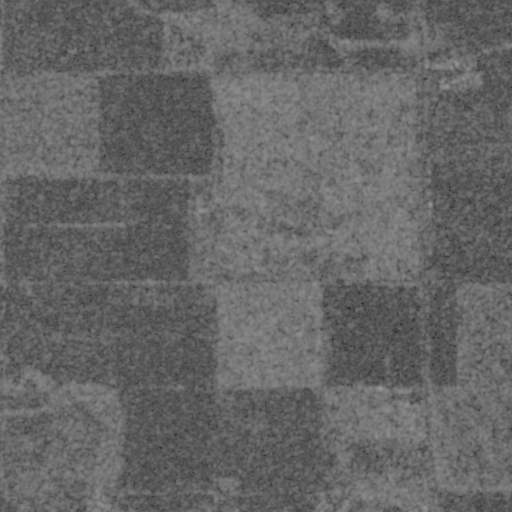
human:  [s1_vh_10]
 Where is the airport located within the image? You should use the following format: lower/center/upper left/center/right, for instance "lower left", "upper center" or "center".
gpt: The airport is located in the right of the image.
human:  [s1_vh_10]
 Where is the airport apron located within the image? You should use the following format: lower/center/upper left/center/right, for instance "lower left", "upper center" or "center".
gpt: The airport apron is located in the upper right of the image.
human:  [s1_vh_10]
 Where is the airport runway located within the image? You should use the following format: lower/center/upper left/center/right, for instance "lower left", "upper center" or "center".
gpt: The airport runway is located in the upper right of the image.
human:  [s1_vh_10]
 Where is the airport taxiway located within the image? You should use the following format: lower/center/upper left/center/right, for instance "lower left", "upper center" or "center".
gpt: The airport taxiway is located in the upper right of the image.
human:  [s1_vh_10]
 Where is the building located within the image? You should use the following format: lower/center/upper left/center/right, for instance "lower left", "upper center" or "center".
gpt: The building is located in the right of the image.
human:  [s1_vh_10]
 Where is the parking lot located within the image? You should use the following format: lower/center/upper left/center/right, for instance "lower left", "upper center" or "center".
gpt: There is no parking lot in the image.

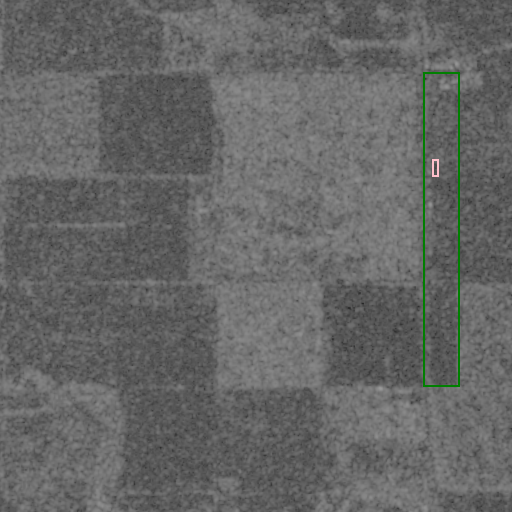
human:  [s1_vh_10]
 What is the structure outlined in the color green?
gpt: The structure outlined in green is an airport.
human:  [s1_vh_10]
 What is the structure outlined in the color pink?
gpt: The structure outlined in pink is an airport apron.
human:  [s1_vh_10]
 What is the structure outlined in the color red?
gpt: There is no red outline.